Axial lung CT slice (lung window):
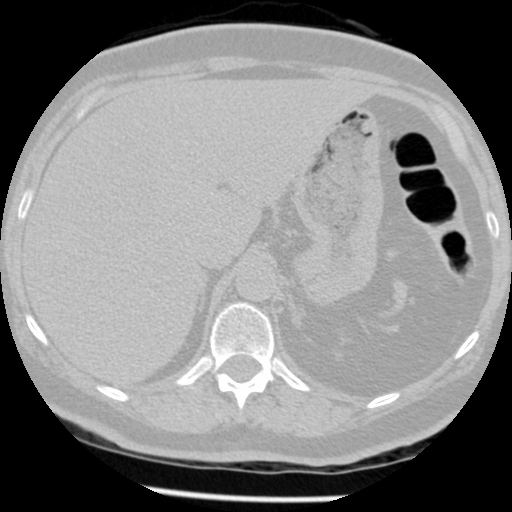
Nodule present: no